Question: Can anyone help me to optimise this query. It's taking a while to run:
The su_pref table has almost 900,000 rows
'''
SELECT p.mykey,
p.merchant_name,
m.merchant_url,
p.name,
p.description,
p.image_url,
p.deep_link,
p.rrp_price,
p.display_price,
c.category,
p.su_parent_name
FROM su_pref p #
INNER JOIN su_categoryrefs cr ON p.mykey = cr.mykey
INNER JOIN su_categories c ON cr.id = c.id
INNER JOIN su_merchants m ON p.merchant_id=m.id
WHERE
cr.id =36
ORDER BY p.date_created DESC LIMIT 0,20
'''
And this is what I get when I use EXPLAIN

I'm really struggling to understand how to use EXPLAIN to optimise a query, so any help would be greatly appreciated.
Here are the table definitions. The su_pref table is quite big so I stripped some fields out
'''
CREATE TABLE 'su_pref' (
'mykey' varchar(50) NOT NULL,
'merchant_id' smallint(3) default NULL,
'merchant_name' varchar(50) NOT NULL default '',
'brand' varchar(50) default NULL,
'merchantproductkey' varchar(50) default NULL,
'upc' varchar(15) default NULL,
'name' varchar(255) NOT NULL default '',
'description' varchar(2500) NOT NULL default '',
'short_description' varchar(500) default NULL,
'thumb_url' varchar(500) default NULL,
'image_url' varchar(500) default NULL,
'deep_link' varchar(1000) default NULL,
'merchant_link' varchar(255) default NULL,
'rrp_price' decimal(11,2) default NULL,
'display_price' decimal(11,2) default NULL,
'delivery_cost' decimal(11,2) default NULL,
'price_range' tinyint(1) default NULL,
'keywords' varchar(500) default NULL,
'su_parent_name' enum('Women','Men','') NOT NULL,
'date_created' date default NULL,
'date_modified' datetime default NULL,
'wp_featured' varchar(1) default NULL,
'hp_featured' varchar(1) default NULL,
'published' varchar(1) default NULL,
'in_todays_feed' varchar(1) default NULL,
PRIMARY KEY ('mykey'),
KEY 'merchant_id' ('merchant_id'),
KEY 'date_created' ('date_created'),
FULLTEXT KEY 'product_search'
('name','description','short_description',
'keywords', 'product_type','colour','style',
'material','datafeed_category_name',
'datafeed_subcategory_name',
'brand','merchant_name'),
FULLTEXT KEY 'name' ('name','datafeed_category_name',
'datafeed_subcategory_name','product_type','keywords')
) ENGINE=MyISAM DEFAULT CHARSET=latin1
'''
-
'''
CREATE TABLE 'su_categories' (
'id' mediumint(9) NOT NULL,
'category' varchar(100) NOT NULL,
'parent_id' tinyint(4) NOT NULL,
'update_query' varchar(3000) default NULL,
'url' varchar(150) default NULL,
'last_update' datetime default NULL,
PRIMARY KEY ('id','category','parent_id'),
KEY 'parent_id' ('parent_id'),
KEY 'category_id' ('id'),
FULLTEXT KEY 'category_name' ('category')
) ENGINE=MyISAM DEFAULT CHARSET=latin1
'''
-
'''
CREATE TABLE 'su_categoryrefs' (
'mykey' varchar(255) NOT NULL,
'id' smallint(4) NOT NULL,
PRIMARY KEY ('mykey','id'),
KEY 'id' ('id')
) ENGINE=MyISAM DEFAULT CHARSET=latin1
'''
-
'''
CREATE TABLE 'su_merchants' (
'id' mediumint(9) NOT NULL,
'merchant_name' varchar(40) NOT NULL,
'merchant_url' varchar(40) default NULL,
'merchant_website' varchar(40) default NULL,
'merchant_description' varchar(2000) default NULL,
'merchant_featured' varchar(1) default NULL,
PRIMARY KEY ('id'),
UNIQUE KEY 'merchant_name' ('merchant_name')
) ENGINE=MyISAM AUTO_INCREMENT=128 DEFAULT CHARSET=latin1
'''
Thank you in advance
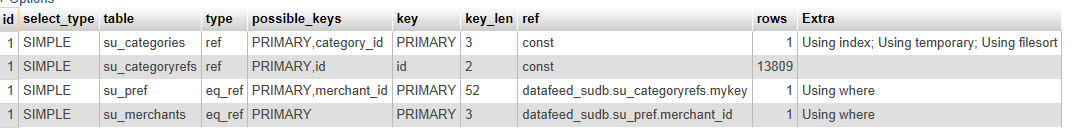
Answer: Your reformatted statement with qualified column references helps, and the inclusion of the schema definition also helps. (I will get my answered updated.)
'''
SELECT p.mykey
, p.merchant_name
, merchant_url
, 'name'
, description
, image_url
, deep_link
, rrp_price
, display_price
, category
, su_parent_name
FROM su_pref p
JOIN su_categoryrefs cr ON cr.mykey = p.mykey
JOIN su_categories c ON c.id = cr.id
JOIN su_merchants m ON m.id = p.merchant_id
WHERE cr.id = 36
ORDER BY date_created DESC LIMIT 0,20
'''
As a general rule of thumb, its desirable to have an index with leading columns the columns referenced in the join predicates. Typically, these are the PRIMARY KEY and all the foreign keys.
In addition, if the are "covering indexes" (an index that contains all of the columns referenced in the query), you will see "Using index" in the EXPLAIN output; this means the query is being satisfied from the index without referencing the data blocks.
The EXPLAIN seems to show a "colour_id" index being referenced, but it's not at all obvious which columns are contained in that index. (The EXPLAIN PLAN output image is too hard for me to read.)
---
here are some suggestions:
ensure you have an indexes
'''
ON su_categories (id, category) -- you do
ON su_merchants (id, merchant_url) -- never mind this one, it's a small table
ON su_categoryrefs (id, mykey)
'''
I'm assuming that the 'id' column in the 'su_categoryrefs' table is a foreign key referencing 'su_categories.id', and not the primary key of the table. (This looks like a relationship table that resolves a many-to-many relationship between 'su_categories' and 'su_preferences', but I'm just guessing.